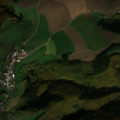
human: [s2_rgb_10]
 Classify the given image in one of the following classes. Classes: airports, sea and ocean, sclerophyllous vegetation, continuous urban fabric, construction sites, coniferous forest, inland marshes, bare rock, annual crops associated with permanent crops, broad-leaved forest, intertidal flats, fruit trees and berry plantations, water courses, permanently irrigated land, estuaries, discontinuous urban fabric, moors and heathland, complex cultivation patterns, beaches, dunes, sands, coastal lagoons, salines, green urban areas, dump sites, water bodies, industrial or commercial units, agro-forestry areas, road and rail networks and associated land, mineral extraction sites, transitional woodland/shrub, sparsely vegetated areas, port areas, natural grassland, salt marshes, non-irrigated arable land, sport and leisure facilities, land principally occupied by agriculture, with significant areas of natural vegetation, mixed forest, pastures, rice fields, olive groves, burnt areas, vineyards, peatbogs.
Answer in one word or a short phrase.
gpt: pastures, complex cultivation patterns, broad-leaved forest, mixed forest